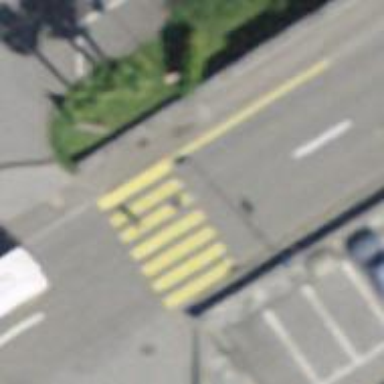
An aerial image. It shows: Uncontrolled zebra crossing on the road.